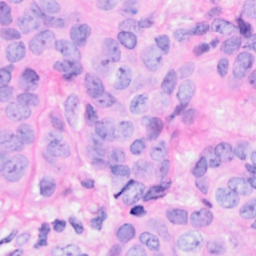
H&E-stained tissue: Breast